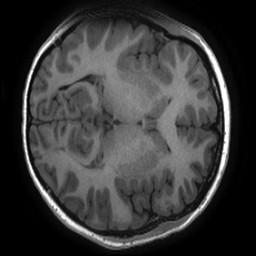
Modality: T1w
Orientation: axial